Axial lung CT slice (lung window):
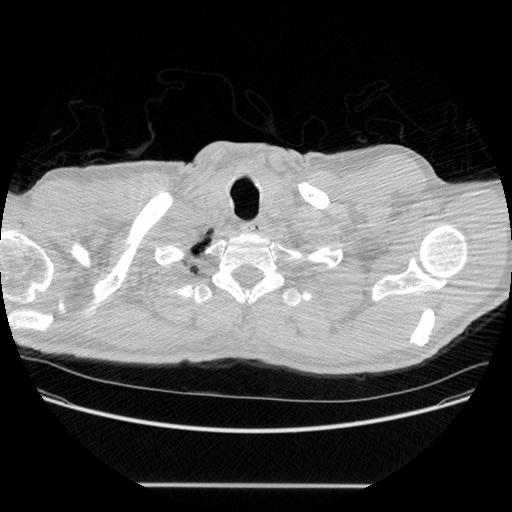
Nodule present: no